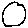
Label: circle